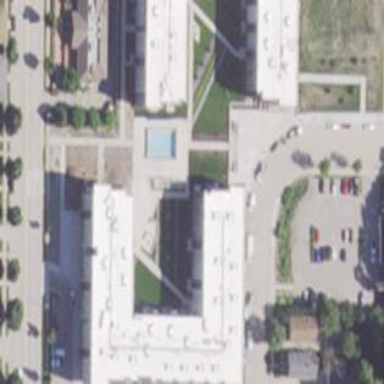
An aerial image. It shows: Residential area with apartments.